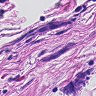
Metastatic tissue present: yes